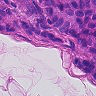
Metastatic tissue present: yes